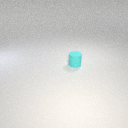
small cyan rubber cylinder